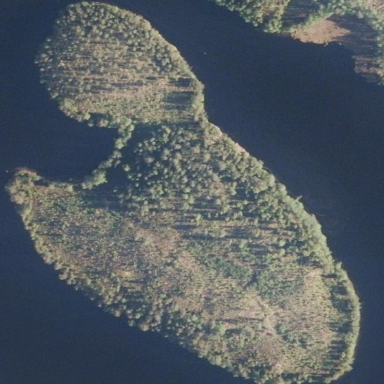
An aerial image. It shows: Island covered with woodland.